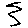
Label: zigzag